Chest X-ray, PA view. Patient: 62 years old, sex F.
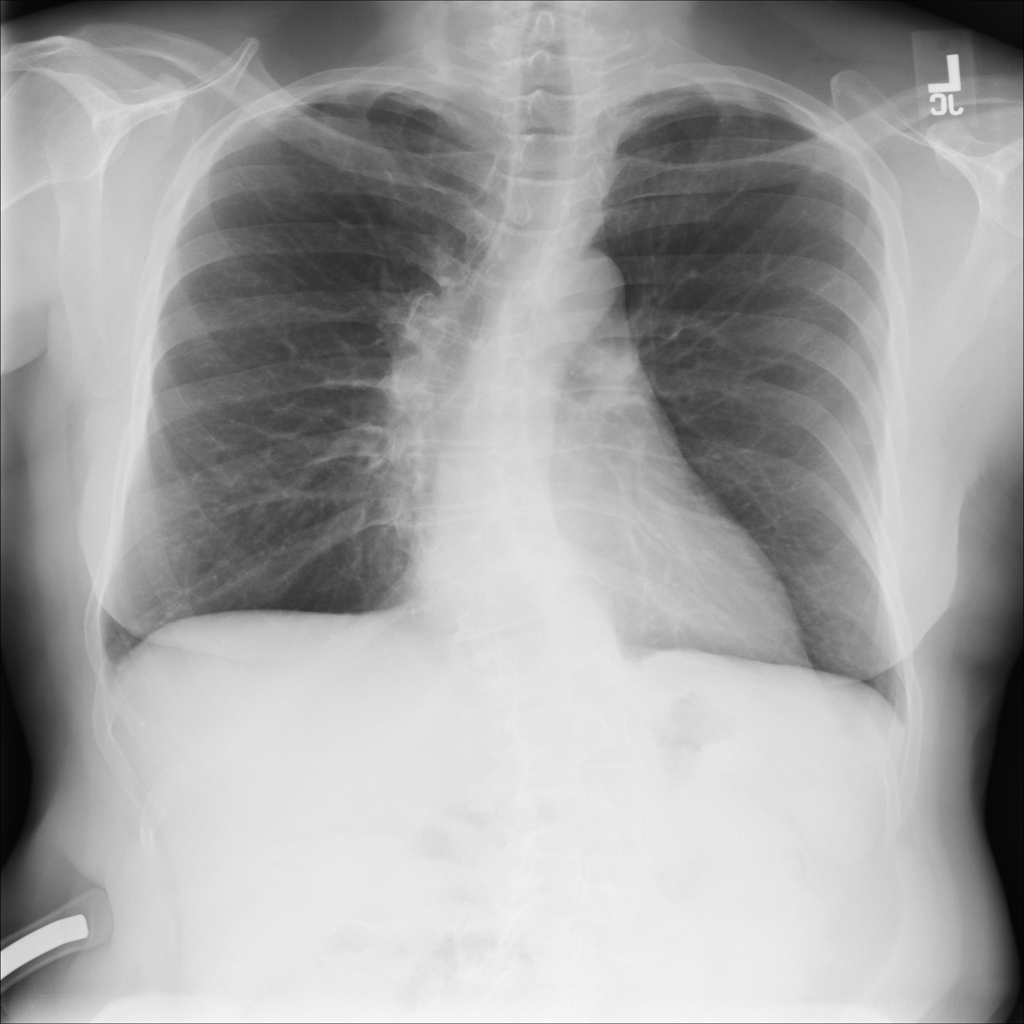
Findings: Pleural_Thickening